Aerial crown-view tile of a tropical tree (Barro Colorado Island, Panama), acquired 20250217:
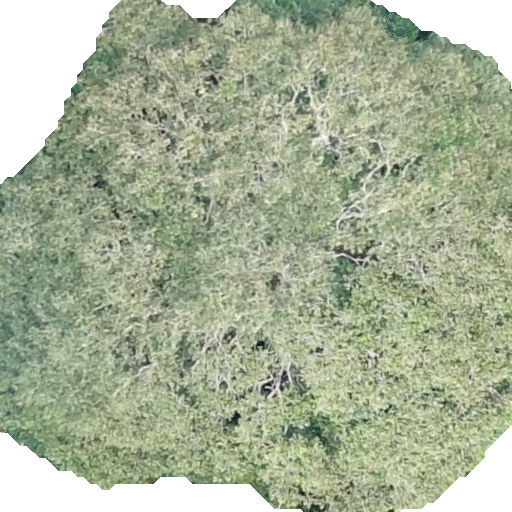
Species: Dipteryx oleifera
GBIF accepted scientific name: Dipteryx oleifera
Crown area: 388.469 m²